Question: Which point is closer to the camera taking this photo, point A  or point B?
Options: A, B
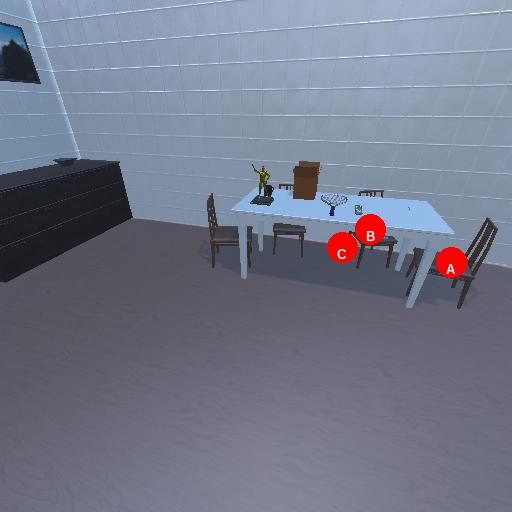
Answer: A